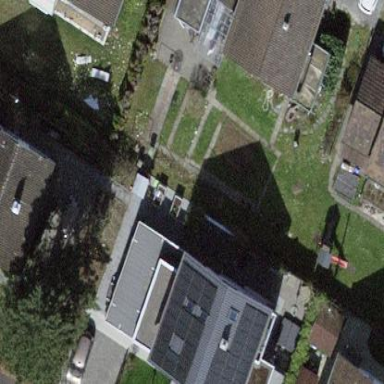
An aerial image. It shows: Building.